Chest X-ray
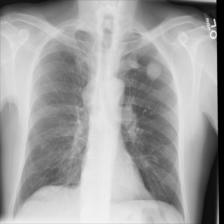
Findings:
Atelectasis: negative
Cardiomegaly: negative
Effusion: negative
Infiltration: negative
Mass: positive
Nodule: negative
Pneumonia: negative
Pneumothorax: negative
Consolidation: negative
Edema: negative
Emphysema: negative
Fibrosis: negative
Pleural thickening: negative
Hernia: negative